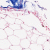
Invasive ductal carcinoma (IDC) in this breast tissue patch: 0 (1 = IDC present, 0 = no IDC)